Question: I need to show a hidden div that is attached to a '.box' div , my masonry code is
'''
$(function(){
var $container = $('.content');
$container.imagesLoaded( function(){
$container.masonry({
itemSelector : '.box',
isAnimated : true,
isResizable : true,
});
});
});
'''
Its loads a boxes with images and text , but when i want to show a specified DIV
Masonry want move in height , so my hidden div is showing behind a .box div
'''
$('.commentopen').live("click",function()
{
var ID = $(this).attr("id");
$("#commentbox"+ID).fadeIn('slow');
return false;
});
'''
Any ideas how to extend a height in the same window with out reloading
i tries masonry '.reload' or '.reloadItems' but with no luck , i think because of '.imagesLoaded' function
Here a visual explanation
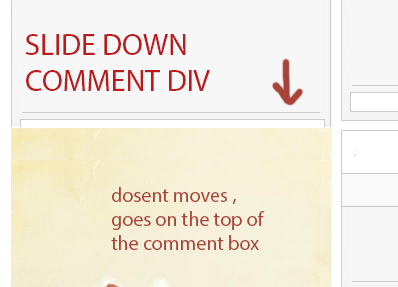
Answer: All I can understand is that when a "hidden" div is shown, your Isotope layout does not react correctly (repositioning the other elements when the height grows). So, maybe <URL> is of some help. If you'd post a link to your sandbox or provide a jsfiddle yourself, it'd be easier to debug. You seem to also load large images via imagesLoaded, so if that's not correctly implemented, it could also play a role.